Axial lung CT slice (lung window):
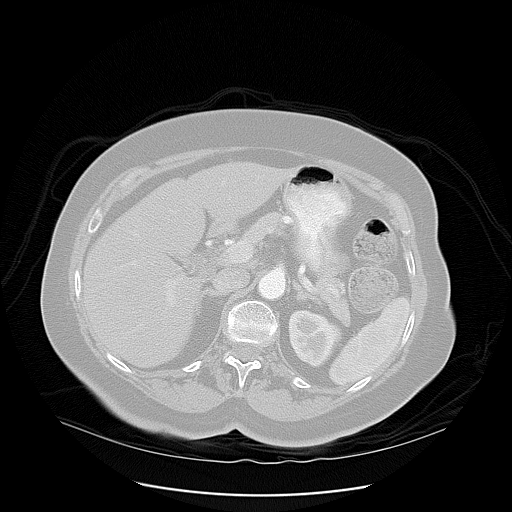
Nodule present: no